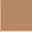
Piece: xx